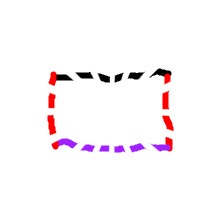
Shape: rectangle